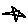
Label: star